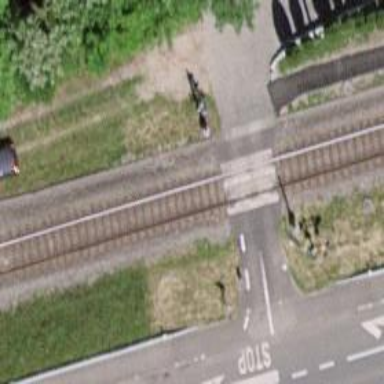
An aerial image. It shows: Level crossing at the railway with full barrier.